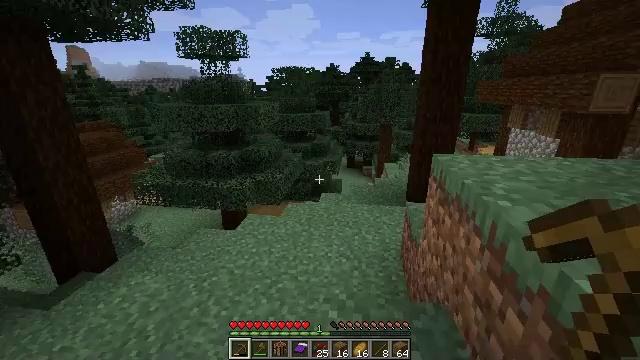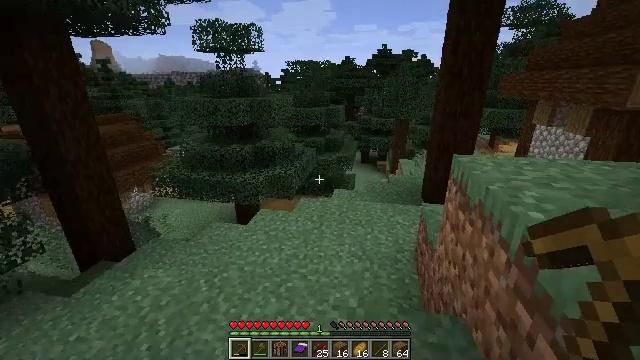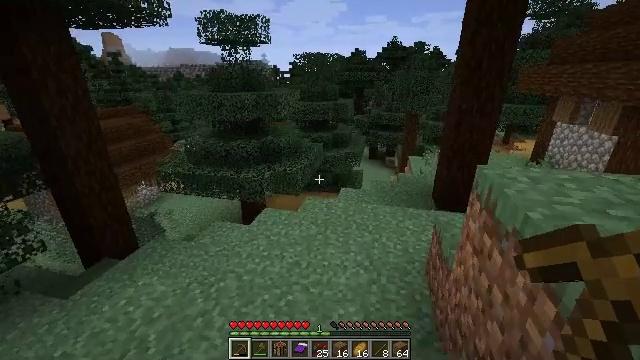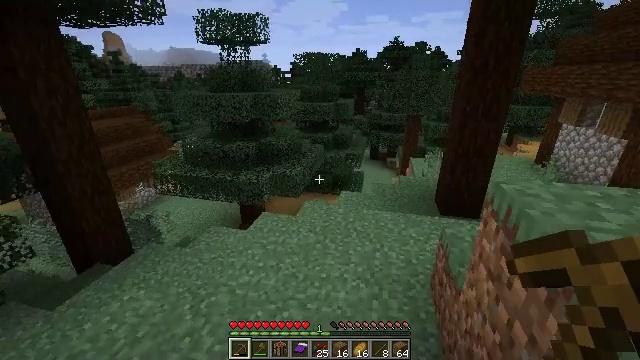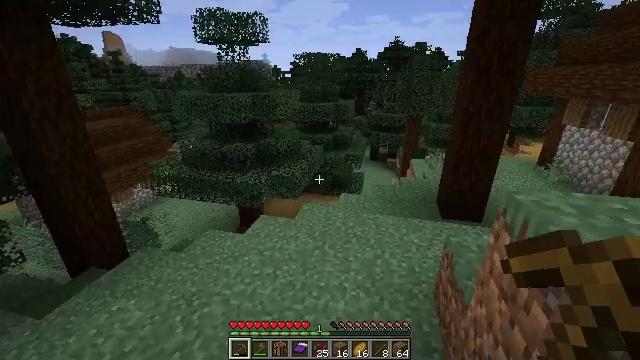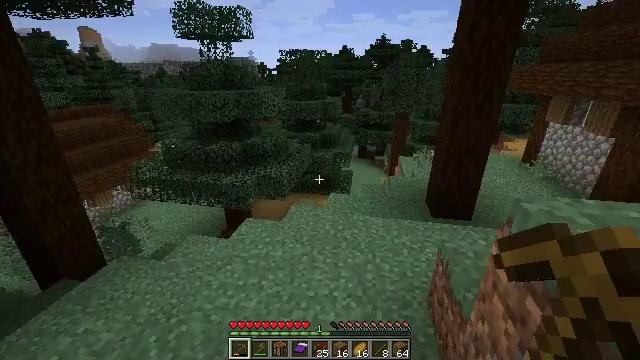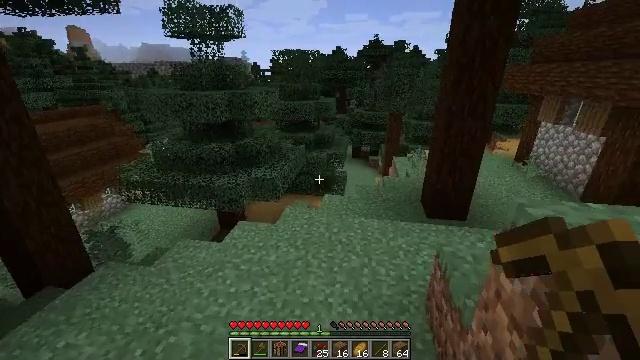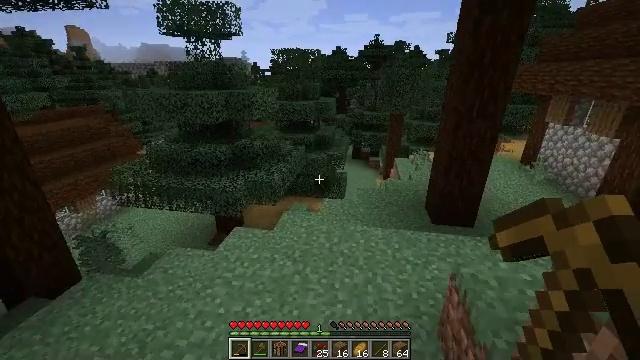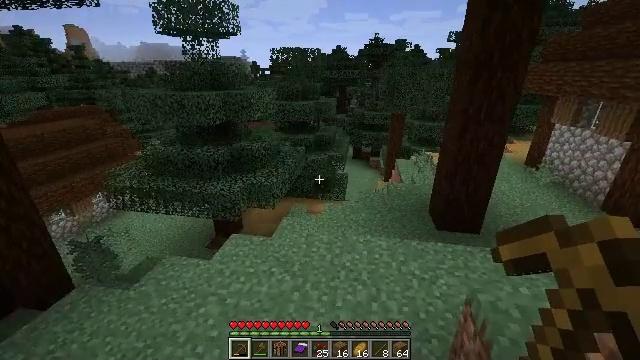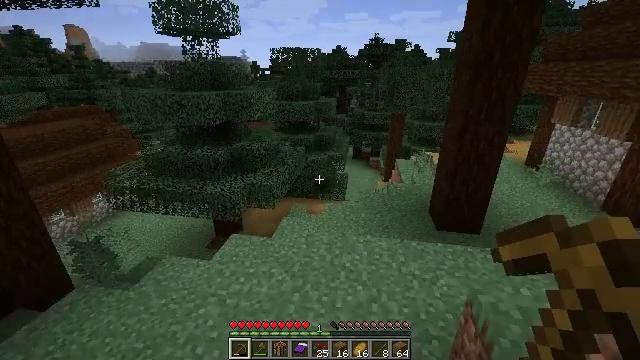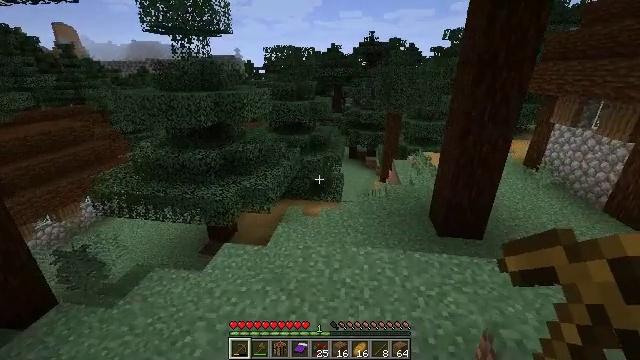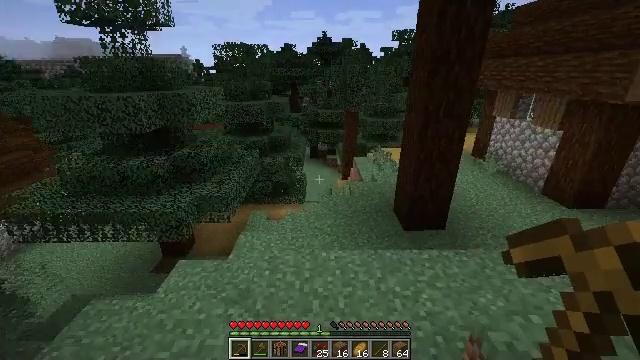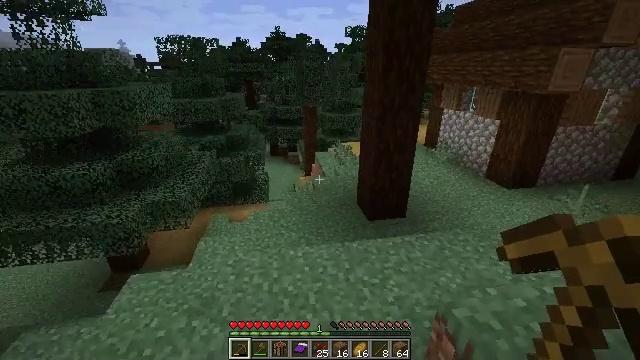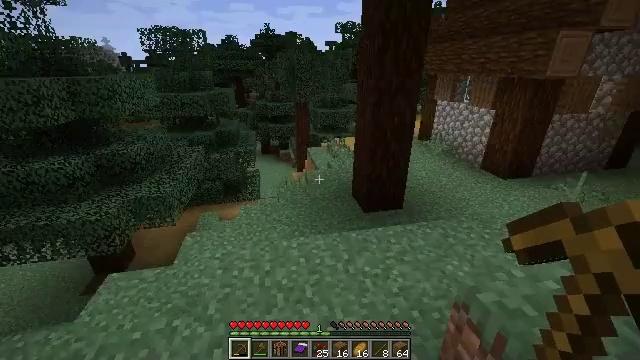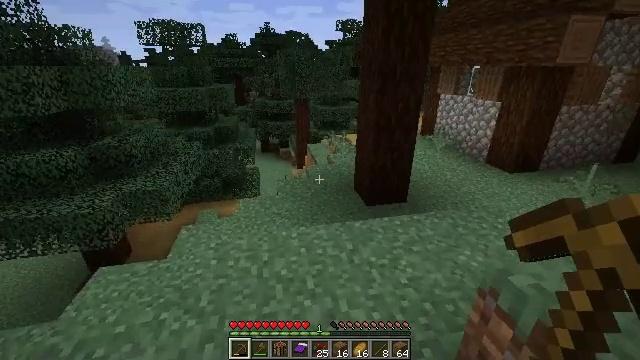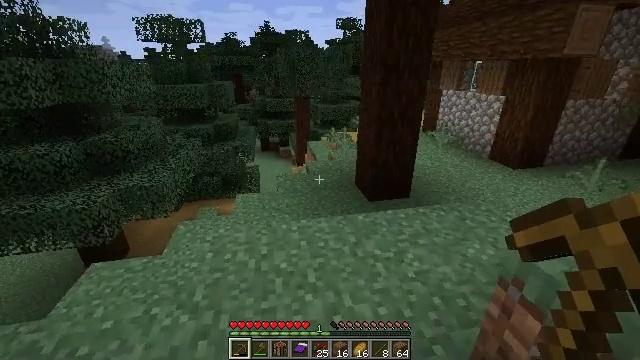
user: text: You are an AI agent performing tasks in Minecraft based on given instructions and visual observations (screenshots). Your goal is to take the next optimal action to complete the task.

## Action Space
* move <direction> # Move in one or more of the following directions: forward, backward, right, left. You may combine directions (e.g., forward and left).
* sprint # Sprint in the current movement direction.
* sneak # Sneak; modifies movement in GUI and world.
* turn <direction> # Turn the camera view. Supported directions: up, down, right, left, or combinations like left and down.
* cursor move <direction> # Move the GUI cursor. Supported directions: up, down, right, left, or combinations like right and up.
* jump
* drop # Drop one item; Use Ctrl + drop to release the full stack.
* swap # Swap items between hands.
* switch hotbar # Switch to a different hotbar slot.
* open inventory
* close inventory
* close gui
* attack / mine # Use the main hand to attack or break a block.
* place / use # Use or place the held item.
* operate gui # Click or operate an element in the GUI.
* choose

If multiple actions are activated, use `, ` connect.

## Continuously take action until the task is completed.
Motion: motion action
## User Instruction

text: Break the large fern to clear the space.
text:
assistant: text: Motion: move forward, turn left and down
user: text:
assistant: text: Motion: move forward, turn left and down
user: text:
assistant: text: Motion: move forward
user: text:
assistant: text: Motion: move forward
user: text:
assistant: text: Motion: move forward, turn right
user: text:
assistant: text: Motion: move forward, turn right
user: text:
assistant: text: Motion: move forward
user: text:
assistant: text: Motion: move forward
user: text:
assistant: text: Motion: move forward
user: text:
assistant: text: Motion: move forward, turn right
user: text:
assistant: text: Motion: move forward, turn right
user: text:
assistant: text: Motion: move forward, turn right
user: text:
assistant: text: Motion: move forward, turn right
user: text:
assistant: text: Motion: move forward
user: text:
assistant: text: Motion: move forward
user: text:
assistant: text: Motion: move forward
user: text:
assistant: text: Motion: move forward
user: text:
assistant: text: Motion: move forward, turn right
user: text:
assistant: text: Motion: move forward, turn right
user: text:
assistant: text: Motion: move forward, turn right and up
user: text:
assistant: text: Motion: move forward, turn right
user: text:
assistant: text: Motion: move forward, turn right
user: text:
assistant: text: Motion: move forward
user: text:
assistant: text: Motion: move forward
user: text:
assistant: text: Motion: move forward, turn right
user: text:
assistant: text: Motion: move forward, turn right and up
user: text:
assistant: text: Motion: move forward, turn right and up
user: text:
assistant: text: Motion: move forward, turn right and up
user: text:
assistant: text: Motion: move forward
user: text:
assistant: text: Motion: move forward